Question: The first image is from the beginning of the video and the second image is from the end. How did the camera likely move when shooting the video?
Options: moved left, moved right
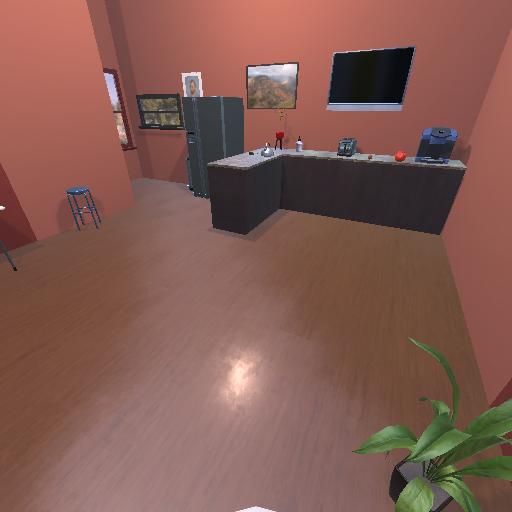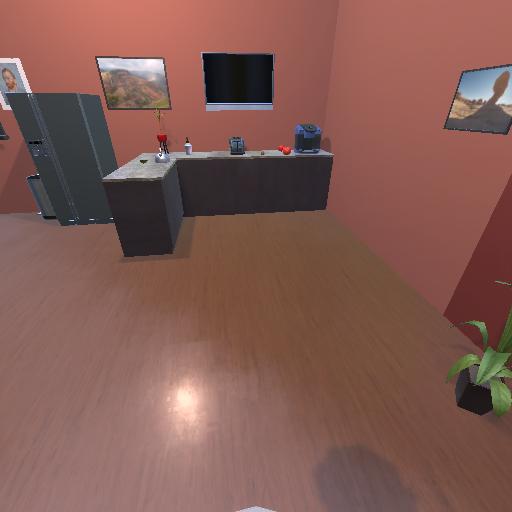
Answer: moved left